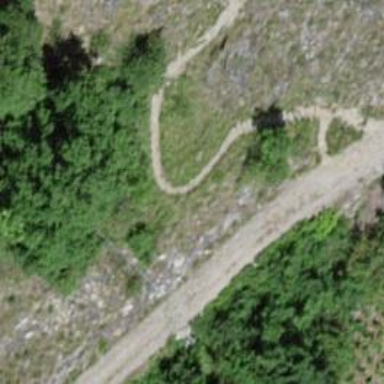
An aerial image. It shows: Rocky path.